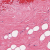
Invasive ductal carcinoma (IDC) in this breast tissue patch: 0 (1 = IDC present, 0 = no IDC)